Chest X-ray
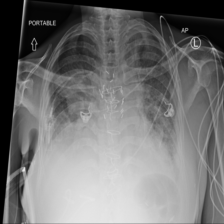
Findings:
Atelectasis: negative
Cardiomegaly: negative
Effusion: negative
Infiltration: negative
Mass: negative
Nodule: negative
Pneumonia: negative
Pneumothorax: negative
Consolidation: negative
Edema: negative
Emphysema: negative
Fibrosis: negative
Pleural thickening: negative
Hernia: negative